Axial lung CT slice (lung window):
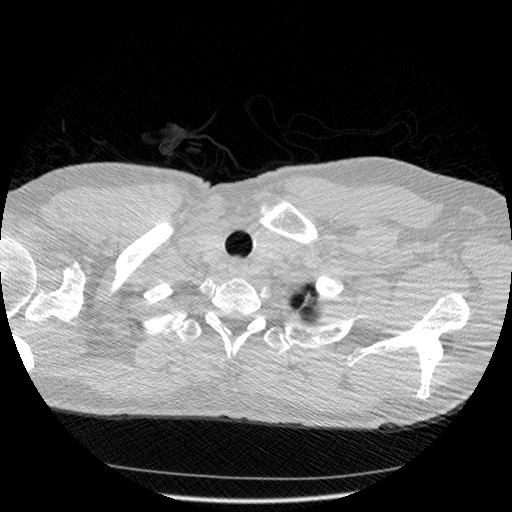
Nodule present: no